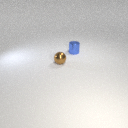
small blue metal cylinder behind small brown metal sphere